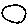
Label: circle